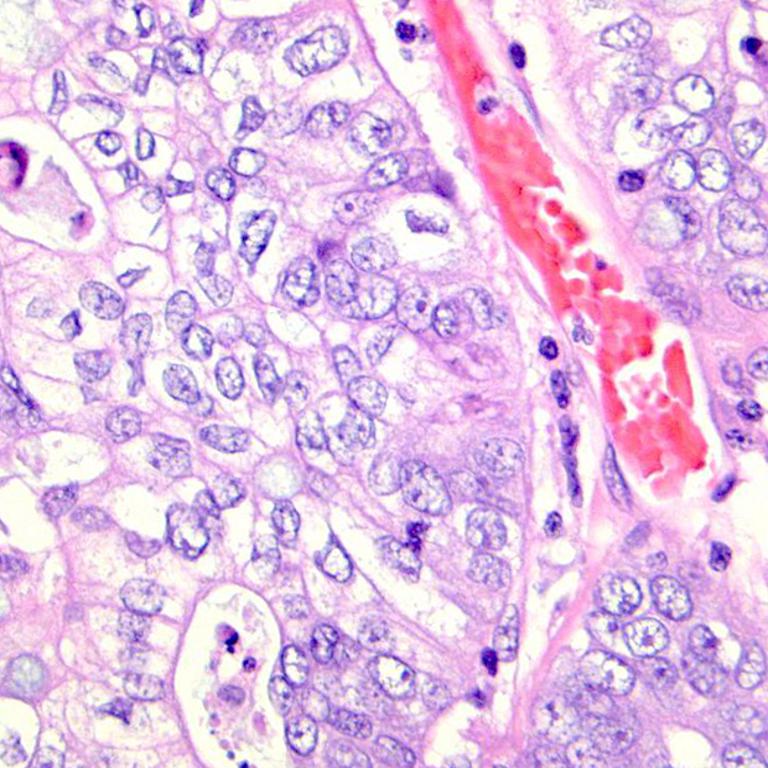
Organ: colon
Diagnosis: adenocarcinomas